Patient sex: M
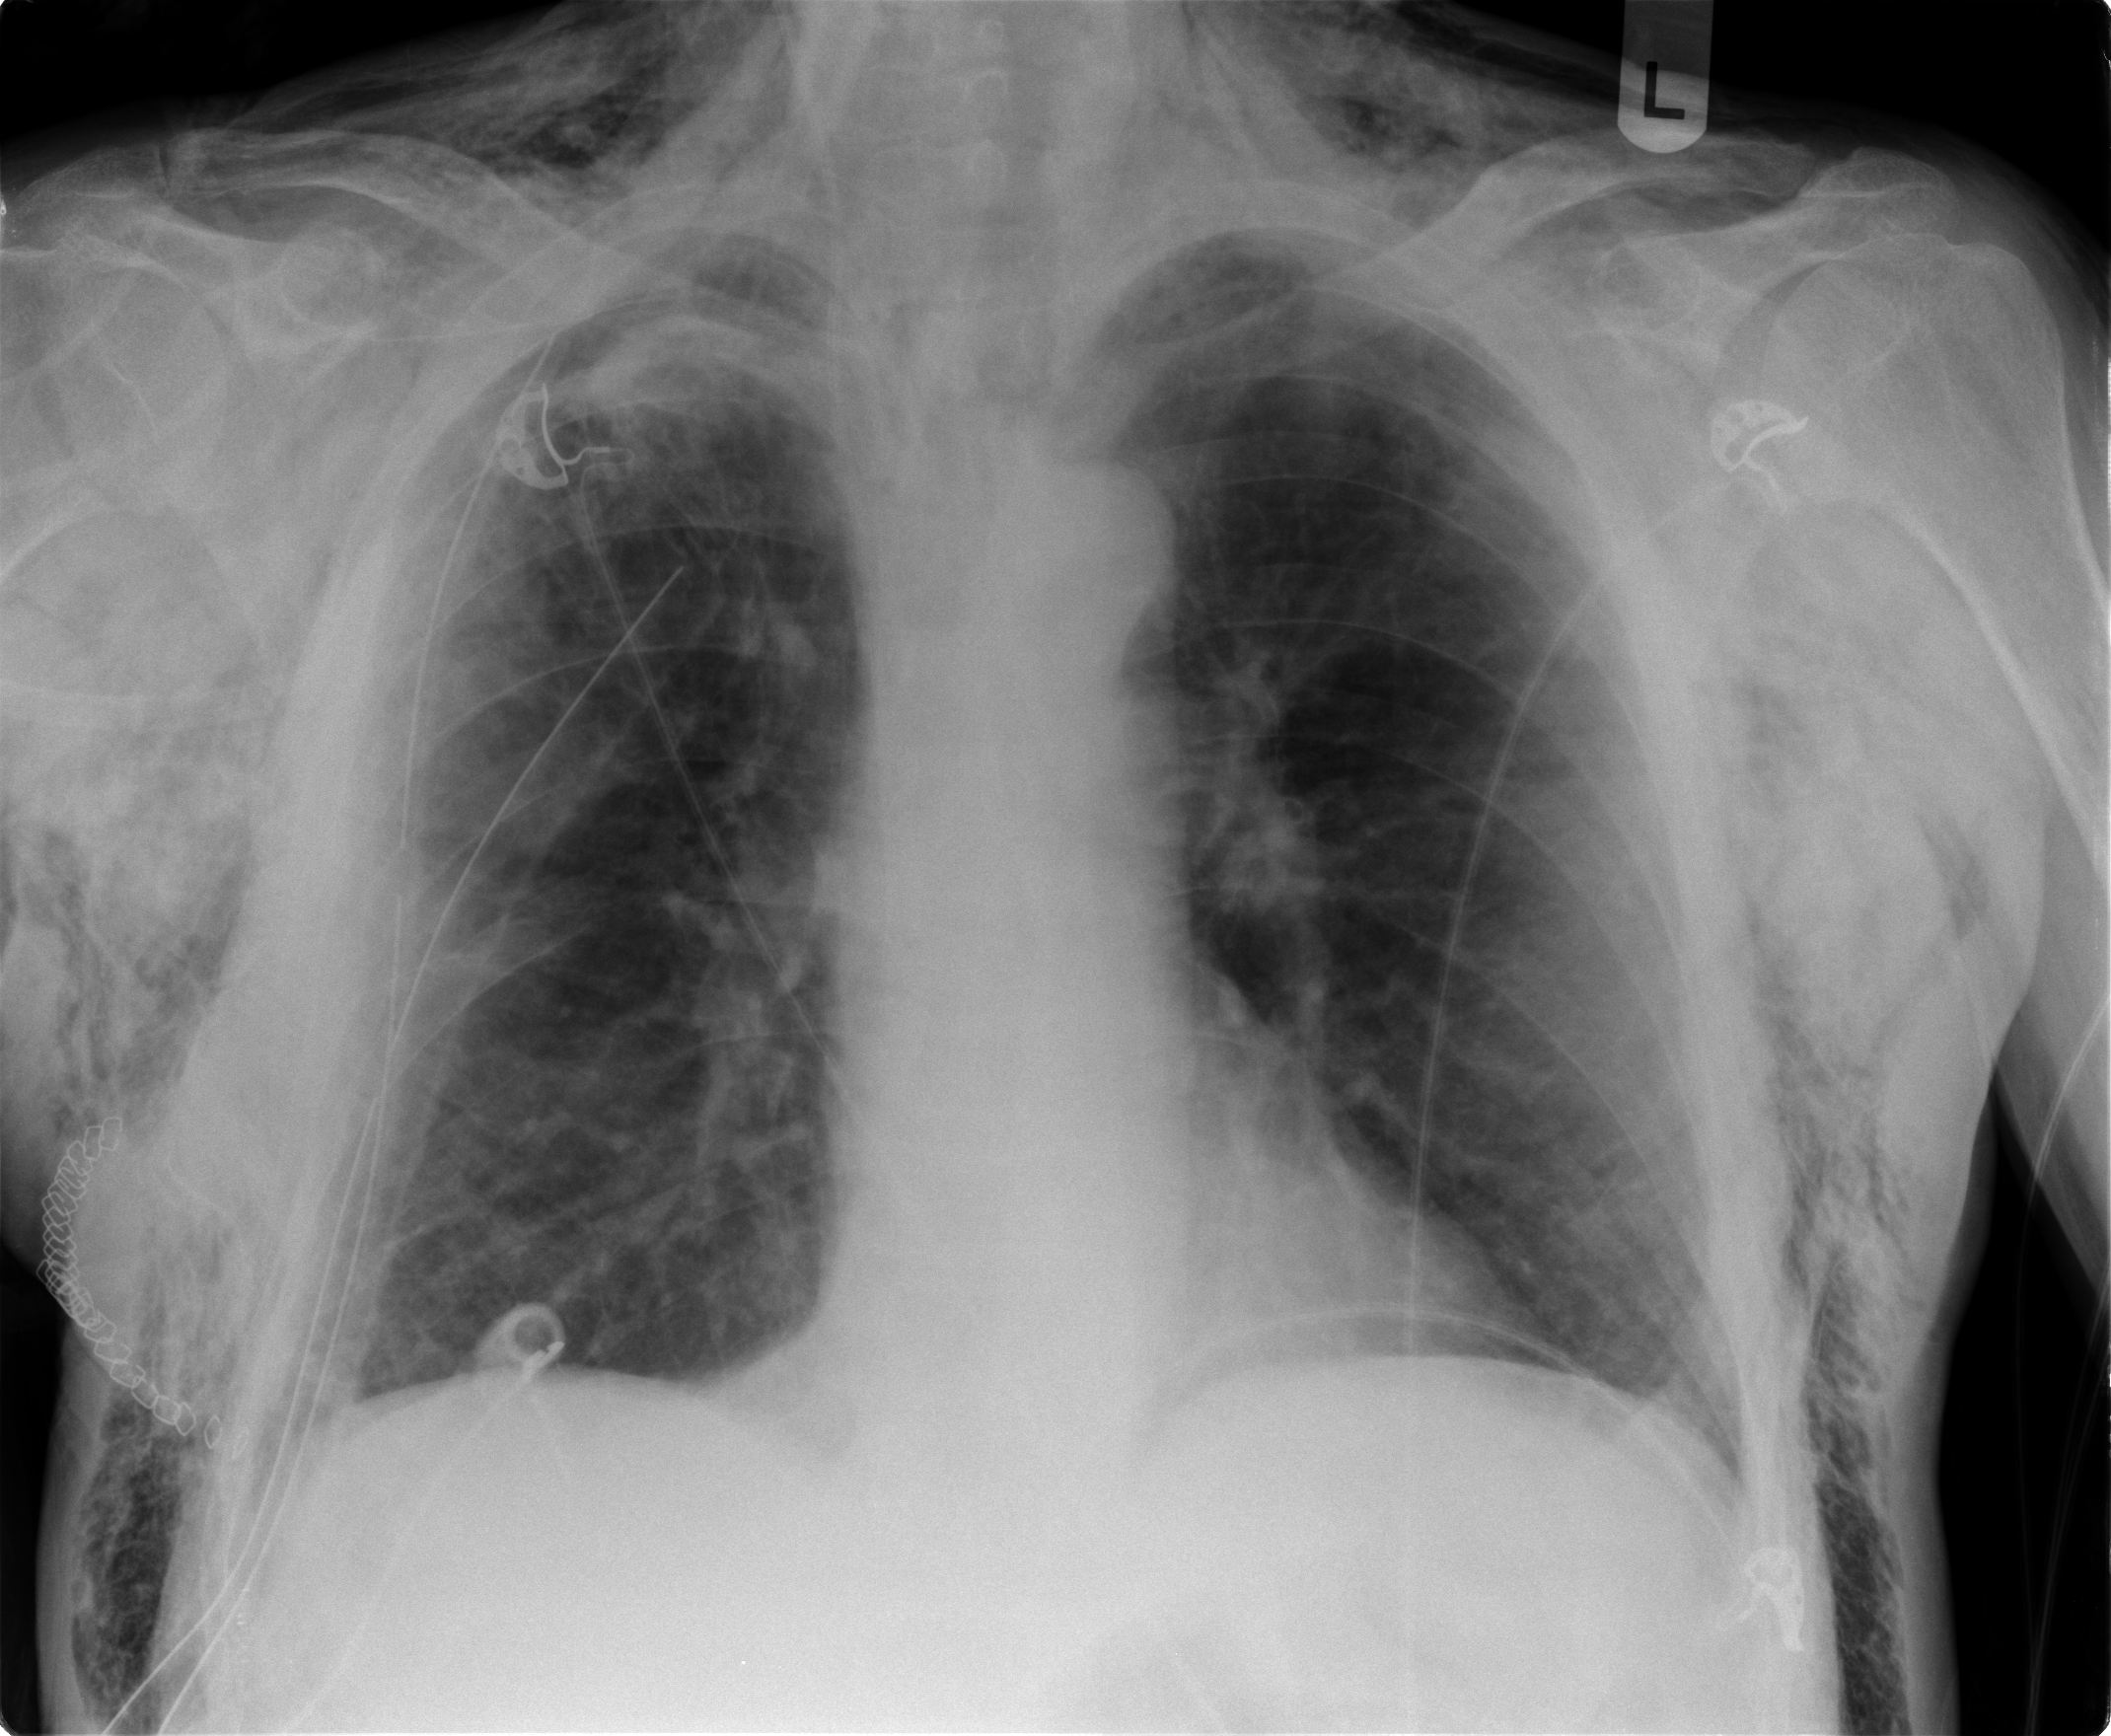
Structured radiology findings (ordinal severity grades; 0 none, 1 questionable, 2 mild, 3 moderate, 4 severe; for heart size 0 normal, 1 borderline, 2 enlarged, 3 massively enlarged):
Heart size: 0
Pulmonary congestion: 0
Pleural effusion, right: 0
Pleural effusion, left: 0
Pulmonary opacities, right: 0
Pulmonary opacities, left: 0
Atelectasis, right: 2
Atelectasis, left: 0